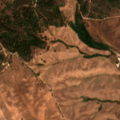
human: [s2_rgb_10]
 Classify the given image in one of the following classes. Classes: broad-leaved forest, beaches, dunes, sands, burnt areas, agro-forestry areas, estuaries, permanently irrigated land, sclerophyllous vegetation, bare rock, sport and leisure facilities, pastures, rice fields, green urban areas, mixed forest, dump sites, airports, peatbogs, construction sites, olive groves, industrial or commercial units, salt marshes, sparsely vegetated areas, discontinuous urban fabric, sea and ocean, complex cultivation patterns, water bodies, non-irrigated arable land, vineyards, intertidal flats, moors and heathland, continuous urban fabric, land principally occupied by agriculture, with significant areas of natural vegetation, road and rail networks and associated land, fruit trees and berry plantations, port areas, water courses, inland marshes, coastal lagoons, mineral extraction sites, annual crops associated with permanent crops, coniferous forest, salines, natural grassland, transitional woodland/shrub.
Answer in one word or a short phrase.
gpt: non-irrigated arable land, olive groves, agro-forestry areas, broad-leaved forest, coniferous forest, mixed forest, water bodies